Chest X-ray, AP view. Patient: 70 years old, sex M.
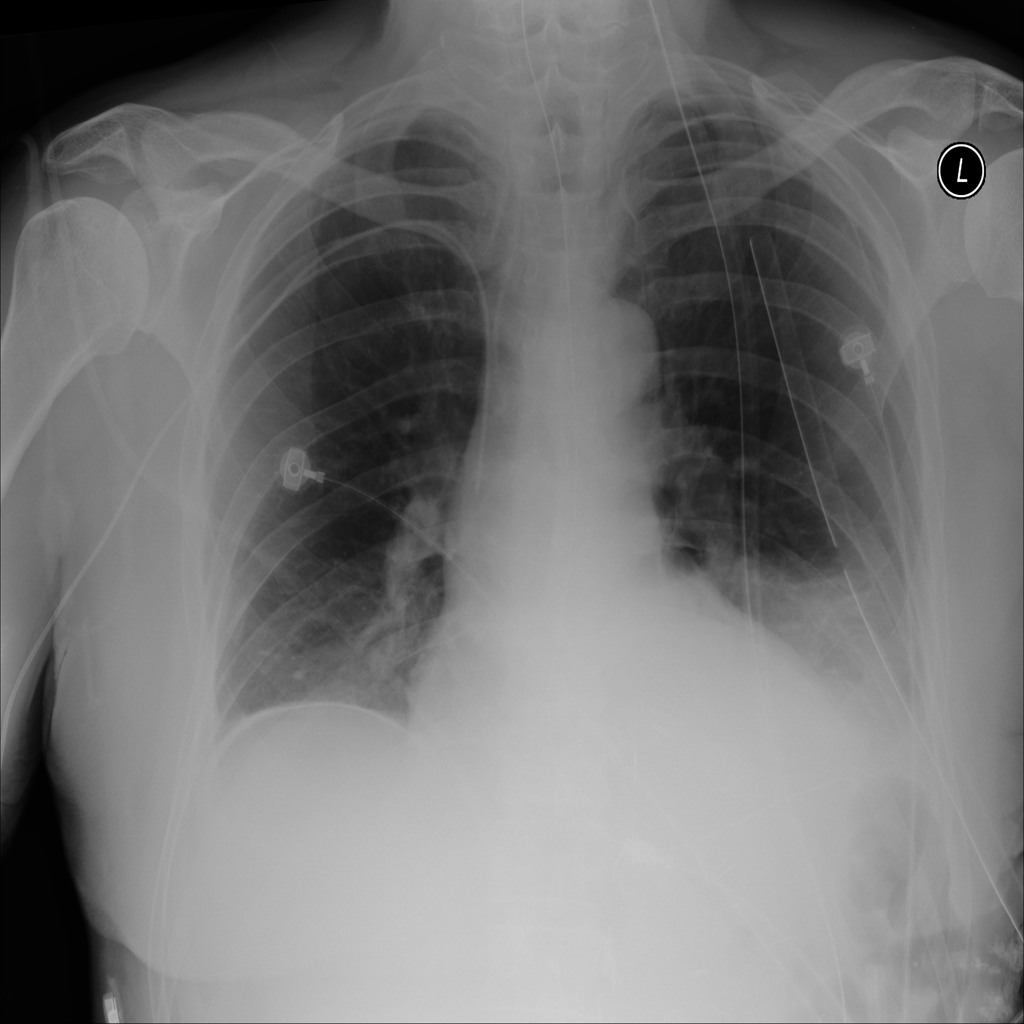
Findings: Consolidation, Infiltration, Pneumothorax